Question: I have the following curve:

The curve is defined by a set of data points.
How can I calculate the volume that will be enclosed by this curve if it is rotated by 360 degrees about the horizontal axis?
I can calculate the area underneath the curve using numerical integration, with eg 'np.trapz', but am unsure of what to do next.
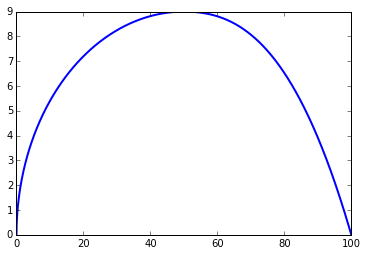
Answer: For your function 'f(x)', you want to calculate the <URL> about the 'x'-axis.
This is given by integrating 'f(x)*f(x)', i.e. the function 'f(x)'-squared, using 'np.trapz' or any other integration method, and then multiplying by the constant pi (which is built in to NumPy as 'np.pi').
---
The intuition for this lies in the formula for calculating the area of a circle from its radius: 'pi * r**2'.
The solid formed by rotating the curve 360 degrees about the 'x'-axis is composed of infinitesimally thin disks at each point along the 'x'-axis. Each disk has radius 'f(x)'. The area of the face of each disk is therefore 'pi * f(x)**2'.
Integrating along the 'x'-axis sums the volumes of the infinitesimally thin disks and calculates the volume of the solid.